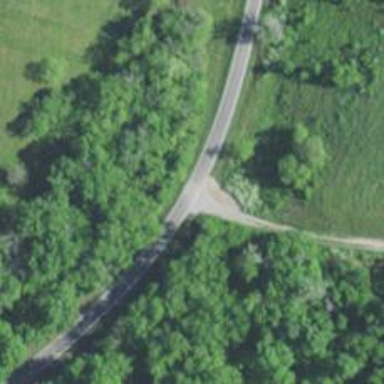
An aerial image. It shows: Tertiary road.